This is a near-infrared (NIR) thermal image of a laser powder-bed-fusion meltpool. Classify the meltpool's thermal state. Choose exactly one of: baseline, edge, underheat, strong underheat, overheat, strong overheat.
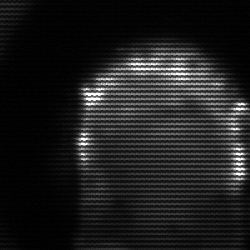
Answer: baseline